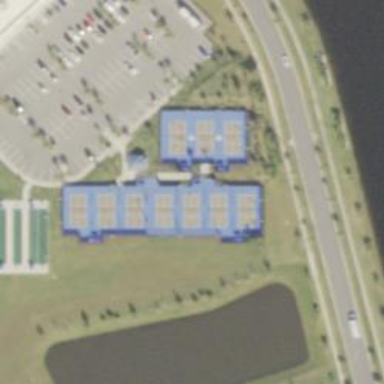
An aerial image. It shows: Tennis court on pitch designated for leisure land.